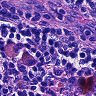
Metastatic tissue present: no